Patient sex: M
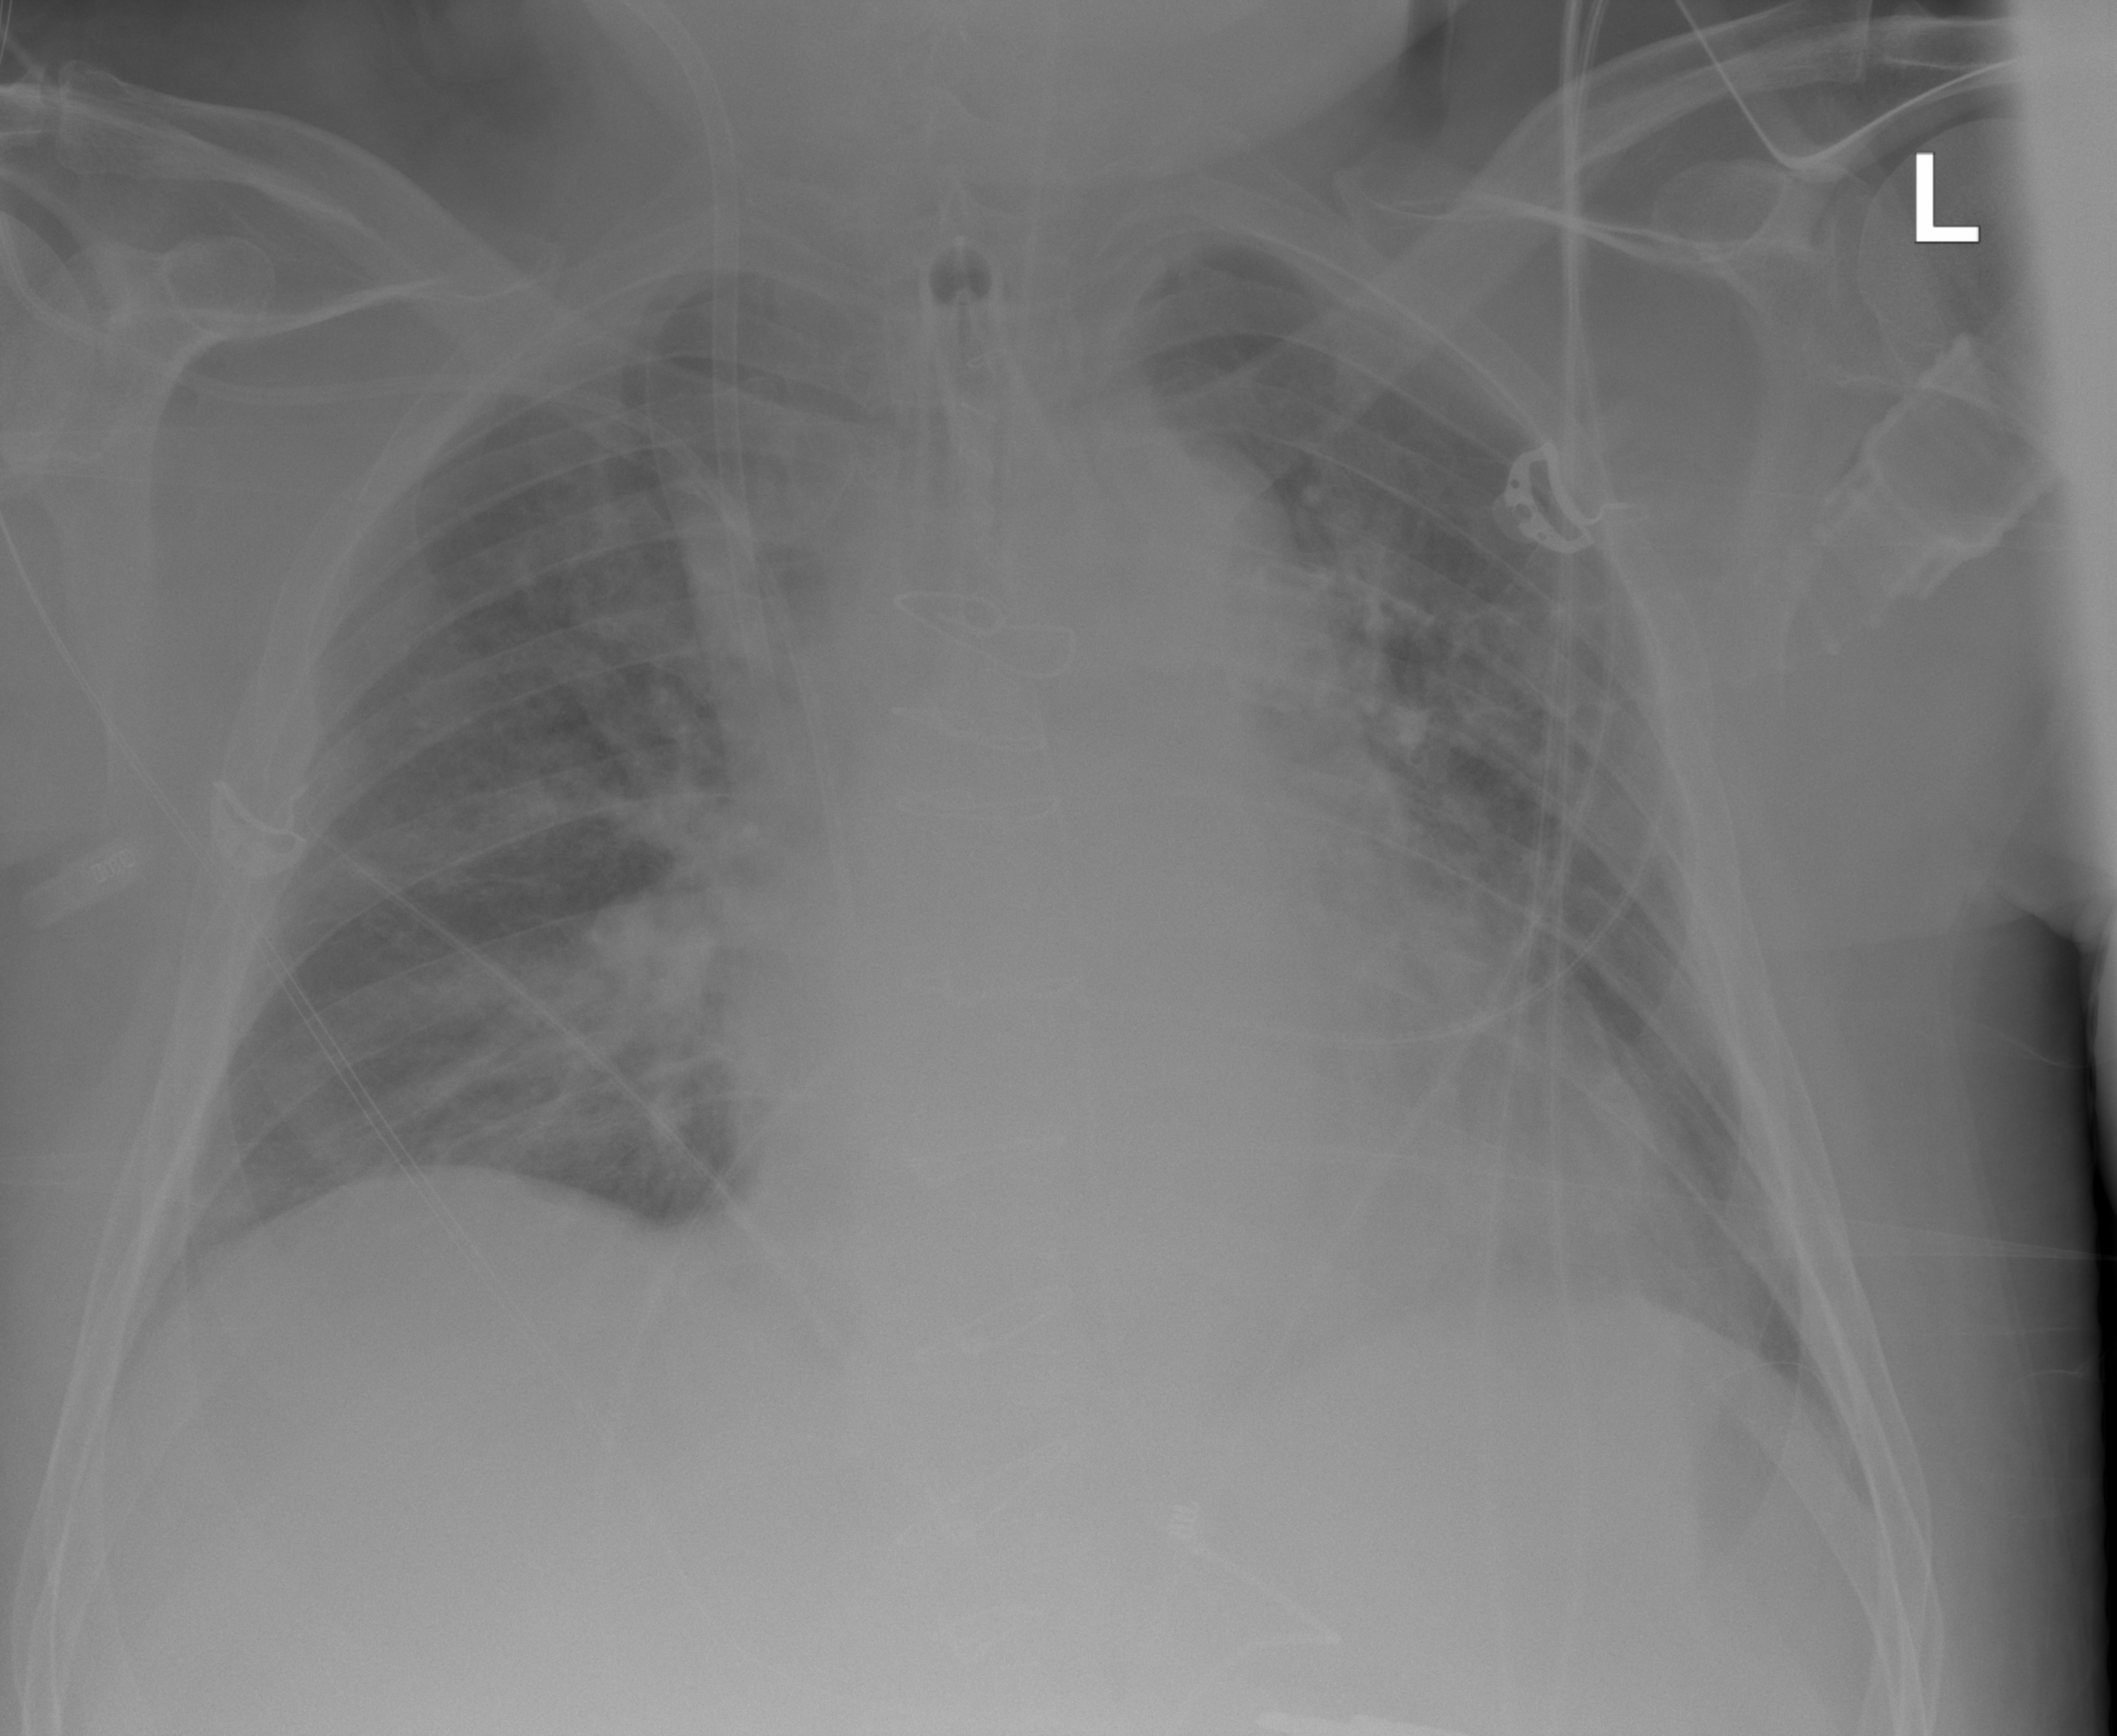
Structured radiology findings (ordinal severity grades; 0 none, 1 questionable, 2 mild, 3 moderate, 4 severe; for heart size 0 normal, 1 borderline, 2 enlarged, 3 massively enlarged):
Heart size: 2
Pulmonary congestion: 2
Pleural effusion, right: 0
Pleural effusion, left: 2
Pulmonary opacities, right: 2
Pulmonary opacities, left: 2
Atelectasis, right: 2
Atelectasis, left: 2